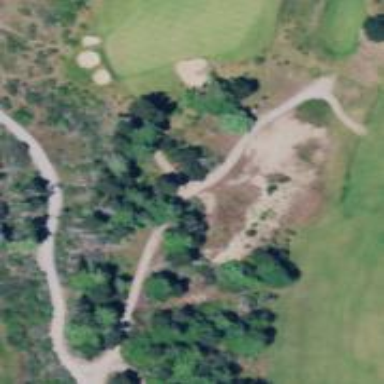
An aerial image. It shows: Path for golf carts.